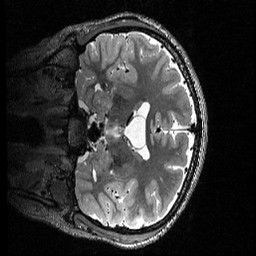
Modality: T2w
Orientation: coronal
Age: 19
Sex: male
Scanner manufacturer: siemens
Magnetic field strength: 3 T
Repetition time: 3.2 s
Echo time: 0.56 s